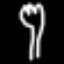
Label: fork